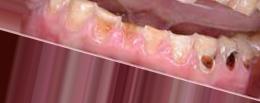
Condition: Caries